Interaction volume radius: 5 \u00c5
Interaction volume height: 45 \u00c5
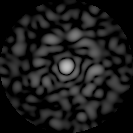
Disorder parameter: 0.8565